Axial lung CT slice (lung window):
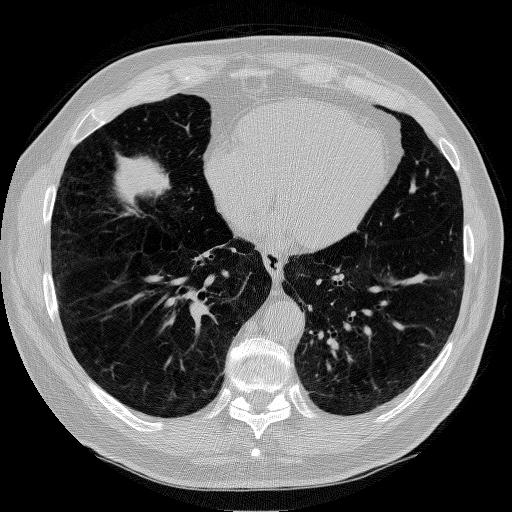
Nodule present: no